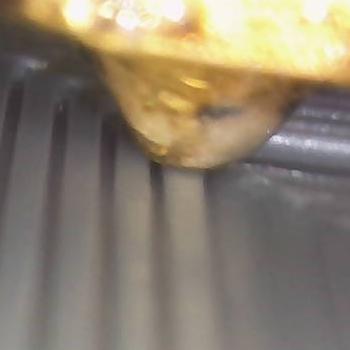
Flow rate: 100%